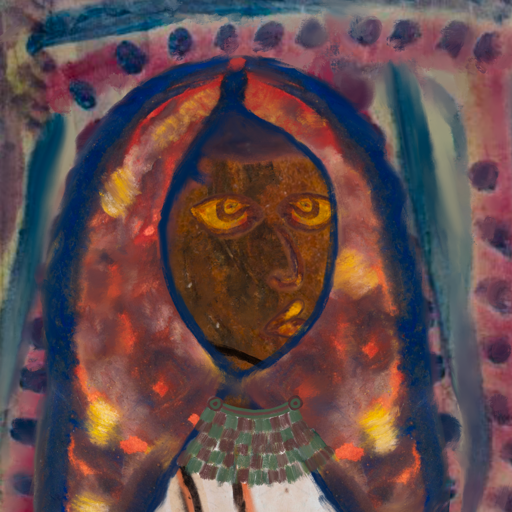
Background: HillGirl, Head And Neck Side: Mosgoul, Face Side: Comrade, Bust: Roy_Bahadur, Hair Side: Blank, Head Accessory: Mother_And_Son_Mother_Scarf, Second Necklace: After_Raid, Necklace: Blank, Baby: Blank